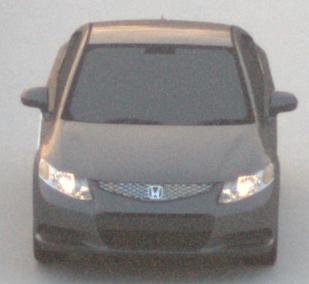
Make: Honda
Model: Civic Limousine 1.8
Detailed model: Civic (IX) Limousine
Model produced from: 2014/05
Model produced until: 2017/06
Doors: 4
Color: gray
Road condition: dry road
Daytime: dawn
Contrast: low contrast